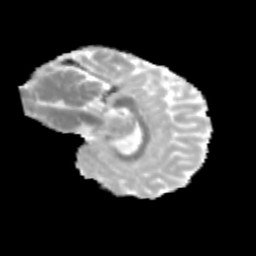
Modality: MD
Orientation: sagittal
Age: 14
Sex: female
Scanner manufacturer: siemens
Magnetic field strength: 3 T
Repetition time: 3.8 s
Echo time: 0.07 s